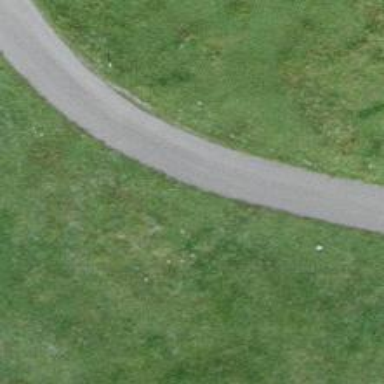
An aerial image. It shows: Well-maintained track road with grade 1 tracktype.